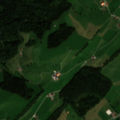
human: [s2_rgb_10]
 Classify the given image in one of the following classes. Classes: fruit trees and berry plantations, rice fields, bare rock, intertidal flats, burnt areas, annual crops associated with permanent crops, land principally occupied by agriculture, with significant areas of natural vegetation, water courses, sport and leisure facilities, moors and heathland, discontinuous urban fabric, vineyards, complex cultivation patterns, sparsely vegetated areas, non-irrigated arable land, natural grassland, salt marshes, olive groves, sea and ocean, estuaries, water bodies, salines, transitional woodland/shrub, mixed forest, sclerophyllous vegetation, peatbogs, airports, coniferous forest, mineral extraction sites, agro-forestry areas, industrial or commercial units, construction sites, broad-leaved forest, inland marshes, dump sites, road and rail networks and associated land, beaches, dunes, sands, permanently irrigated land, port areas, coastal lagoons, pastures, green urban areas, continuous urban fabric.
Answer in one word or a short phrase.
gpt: discontinuous urban fabric, complex cultivation patterns, mixed forest